Question: I've just started using google charts and want to use it in a small project I'm workin on but I've bumped into a problem. The thing is I want the charts rather big at a static size and look good but I'm generating the charts dynamically with php. Now the problem is that I can't get it to scale properly in width but height is perfectly fine.
Here's an example chart I've generated:

Parameters:
cht=bvo&chs=400x400
chd=t:1,4,1
chxr=2,0,4,1
chds=0,4
chco=4d89f9
chxt=x,x,y,y
chxl=0:|3|7|26|1:|Correct+answers|3:|People
You see how the chart fills the 400px of height but not the width. I've searched and look through the api but I can't get it right.
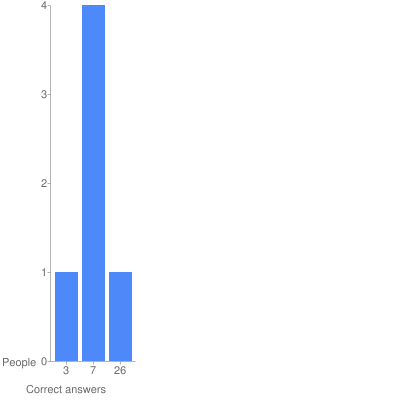
Answer: The default is not to scale the bar width to fit the width of the chart. Adding 'chbh=a' will probably do what you want.
See the <URL> for more information on controlling bar width and spacing.